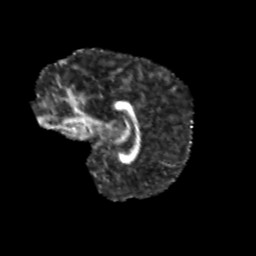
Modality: FA
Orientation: sagittal
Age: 13
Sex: female
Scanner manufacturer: siemens
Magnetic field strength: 3 T
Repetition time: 3.8 s
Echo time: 0.07 s